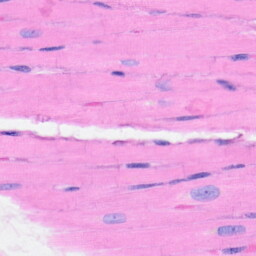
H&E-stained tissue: Heart